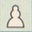
Piece: wP